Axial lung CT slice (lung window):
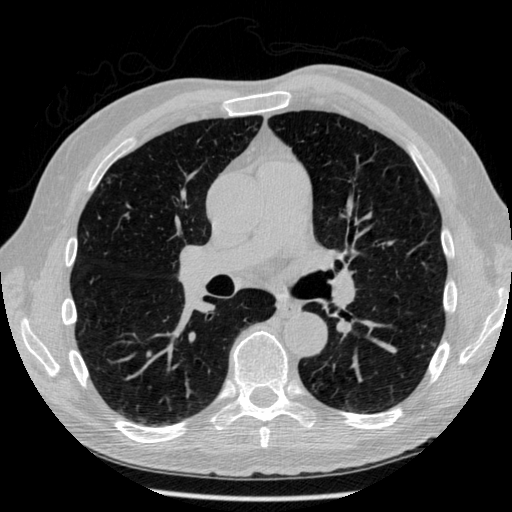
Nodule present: no